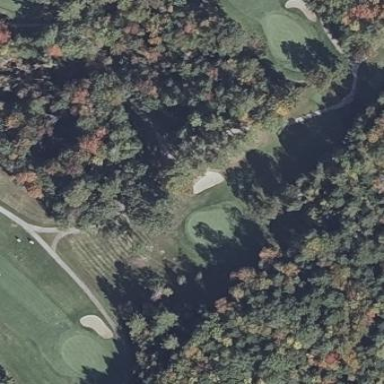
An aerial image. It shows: Golf rough area.